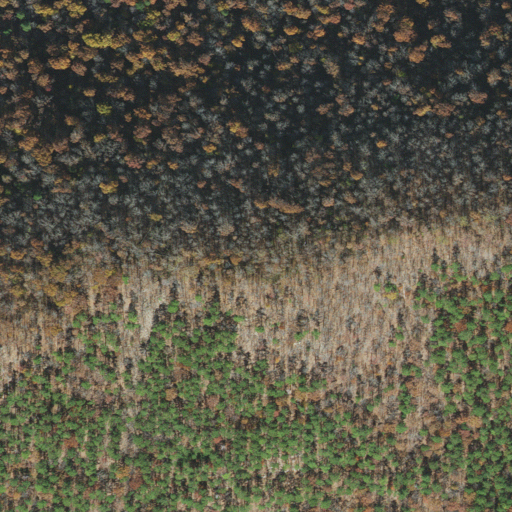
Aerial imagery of mountain in Arkansas named Logan Gap Mountain containing deciduous forest, mixed forest, and evergreen forest